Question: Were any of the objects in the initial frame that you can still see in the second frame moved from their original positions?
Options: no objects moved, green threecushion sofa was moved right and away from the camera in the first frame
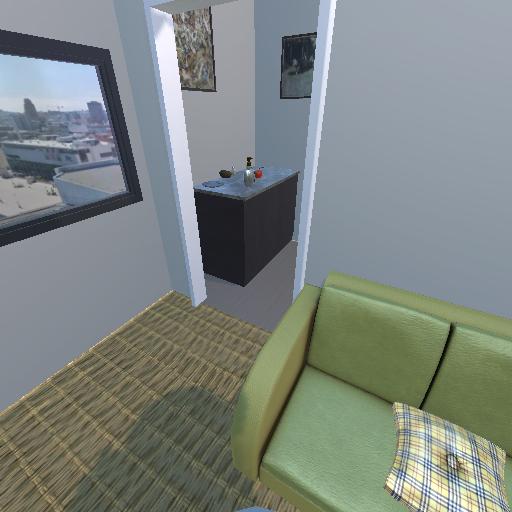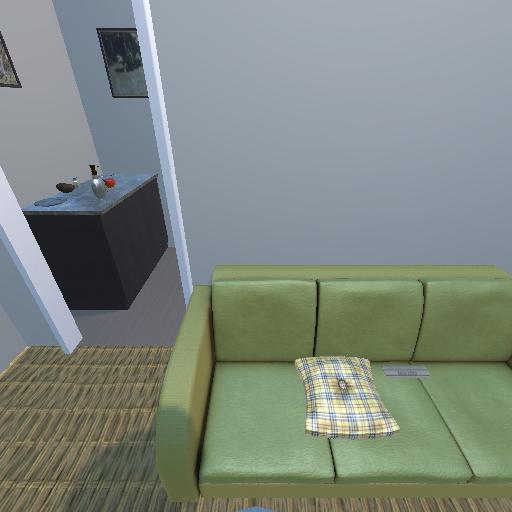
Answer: no objects moved